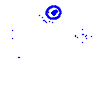
Particle: electron